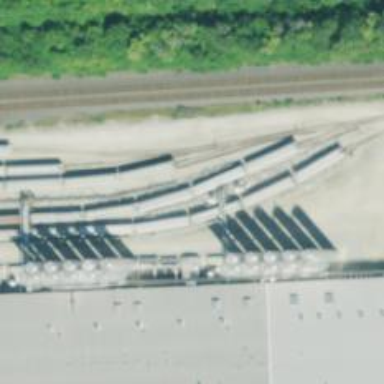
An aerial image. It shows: Rail spur service.